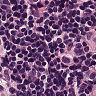
Metastatic tissue present: yes